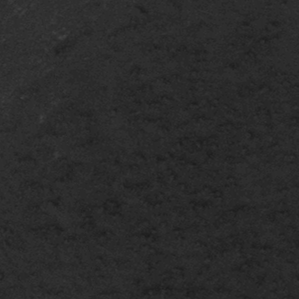
Label: frost